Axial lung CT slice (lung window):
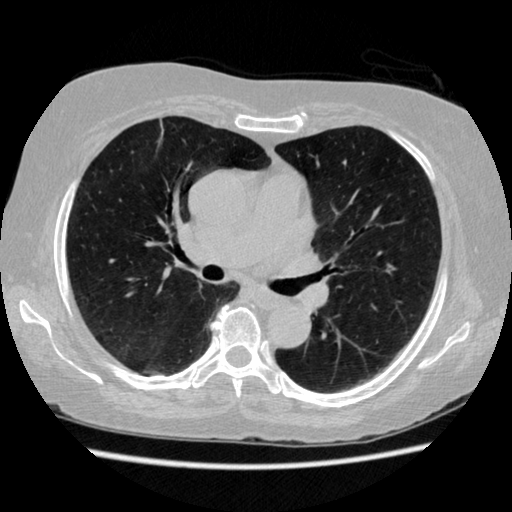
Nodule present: no